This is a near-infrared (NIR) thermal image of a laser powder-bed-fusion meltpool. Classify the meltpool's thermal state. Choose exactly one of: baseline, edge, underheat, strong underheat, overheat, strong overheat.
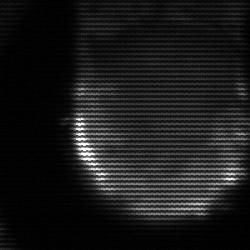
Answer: strong underheat